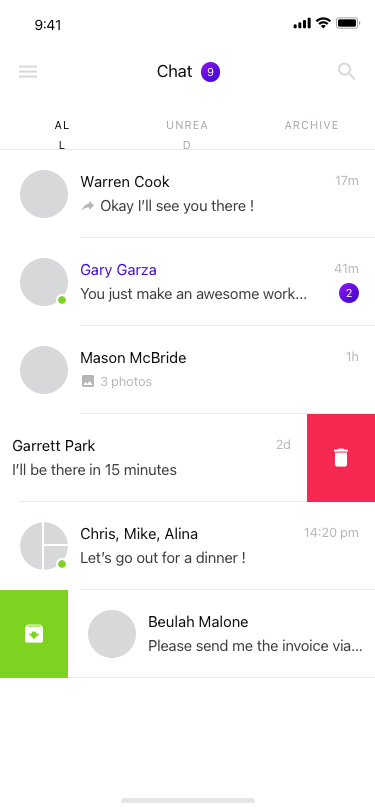
Text in this UI design:
Warren Cook
17m
Okay I’ll see you there !
Gary Garza
41m
You just make an awesome work...
2
Mason McBride
1h
3 photos
Chris, Mike, Alina
14:20 pm
Let’s go out for a dinner !
Garrett Park
2d
I’ll be there in 15 minutes
Beulah Malone
Please send me the invoice via…
Chat
9
UNREAD
ALL
ARCHIVE